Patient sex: M
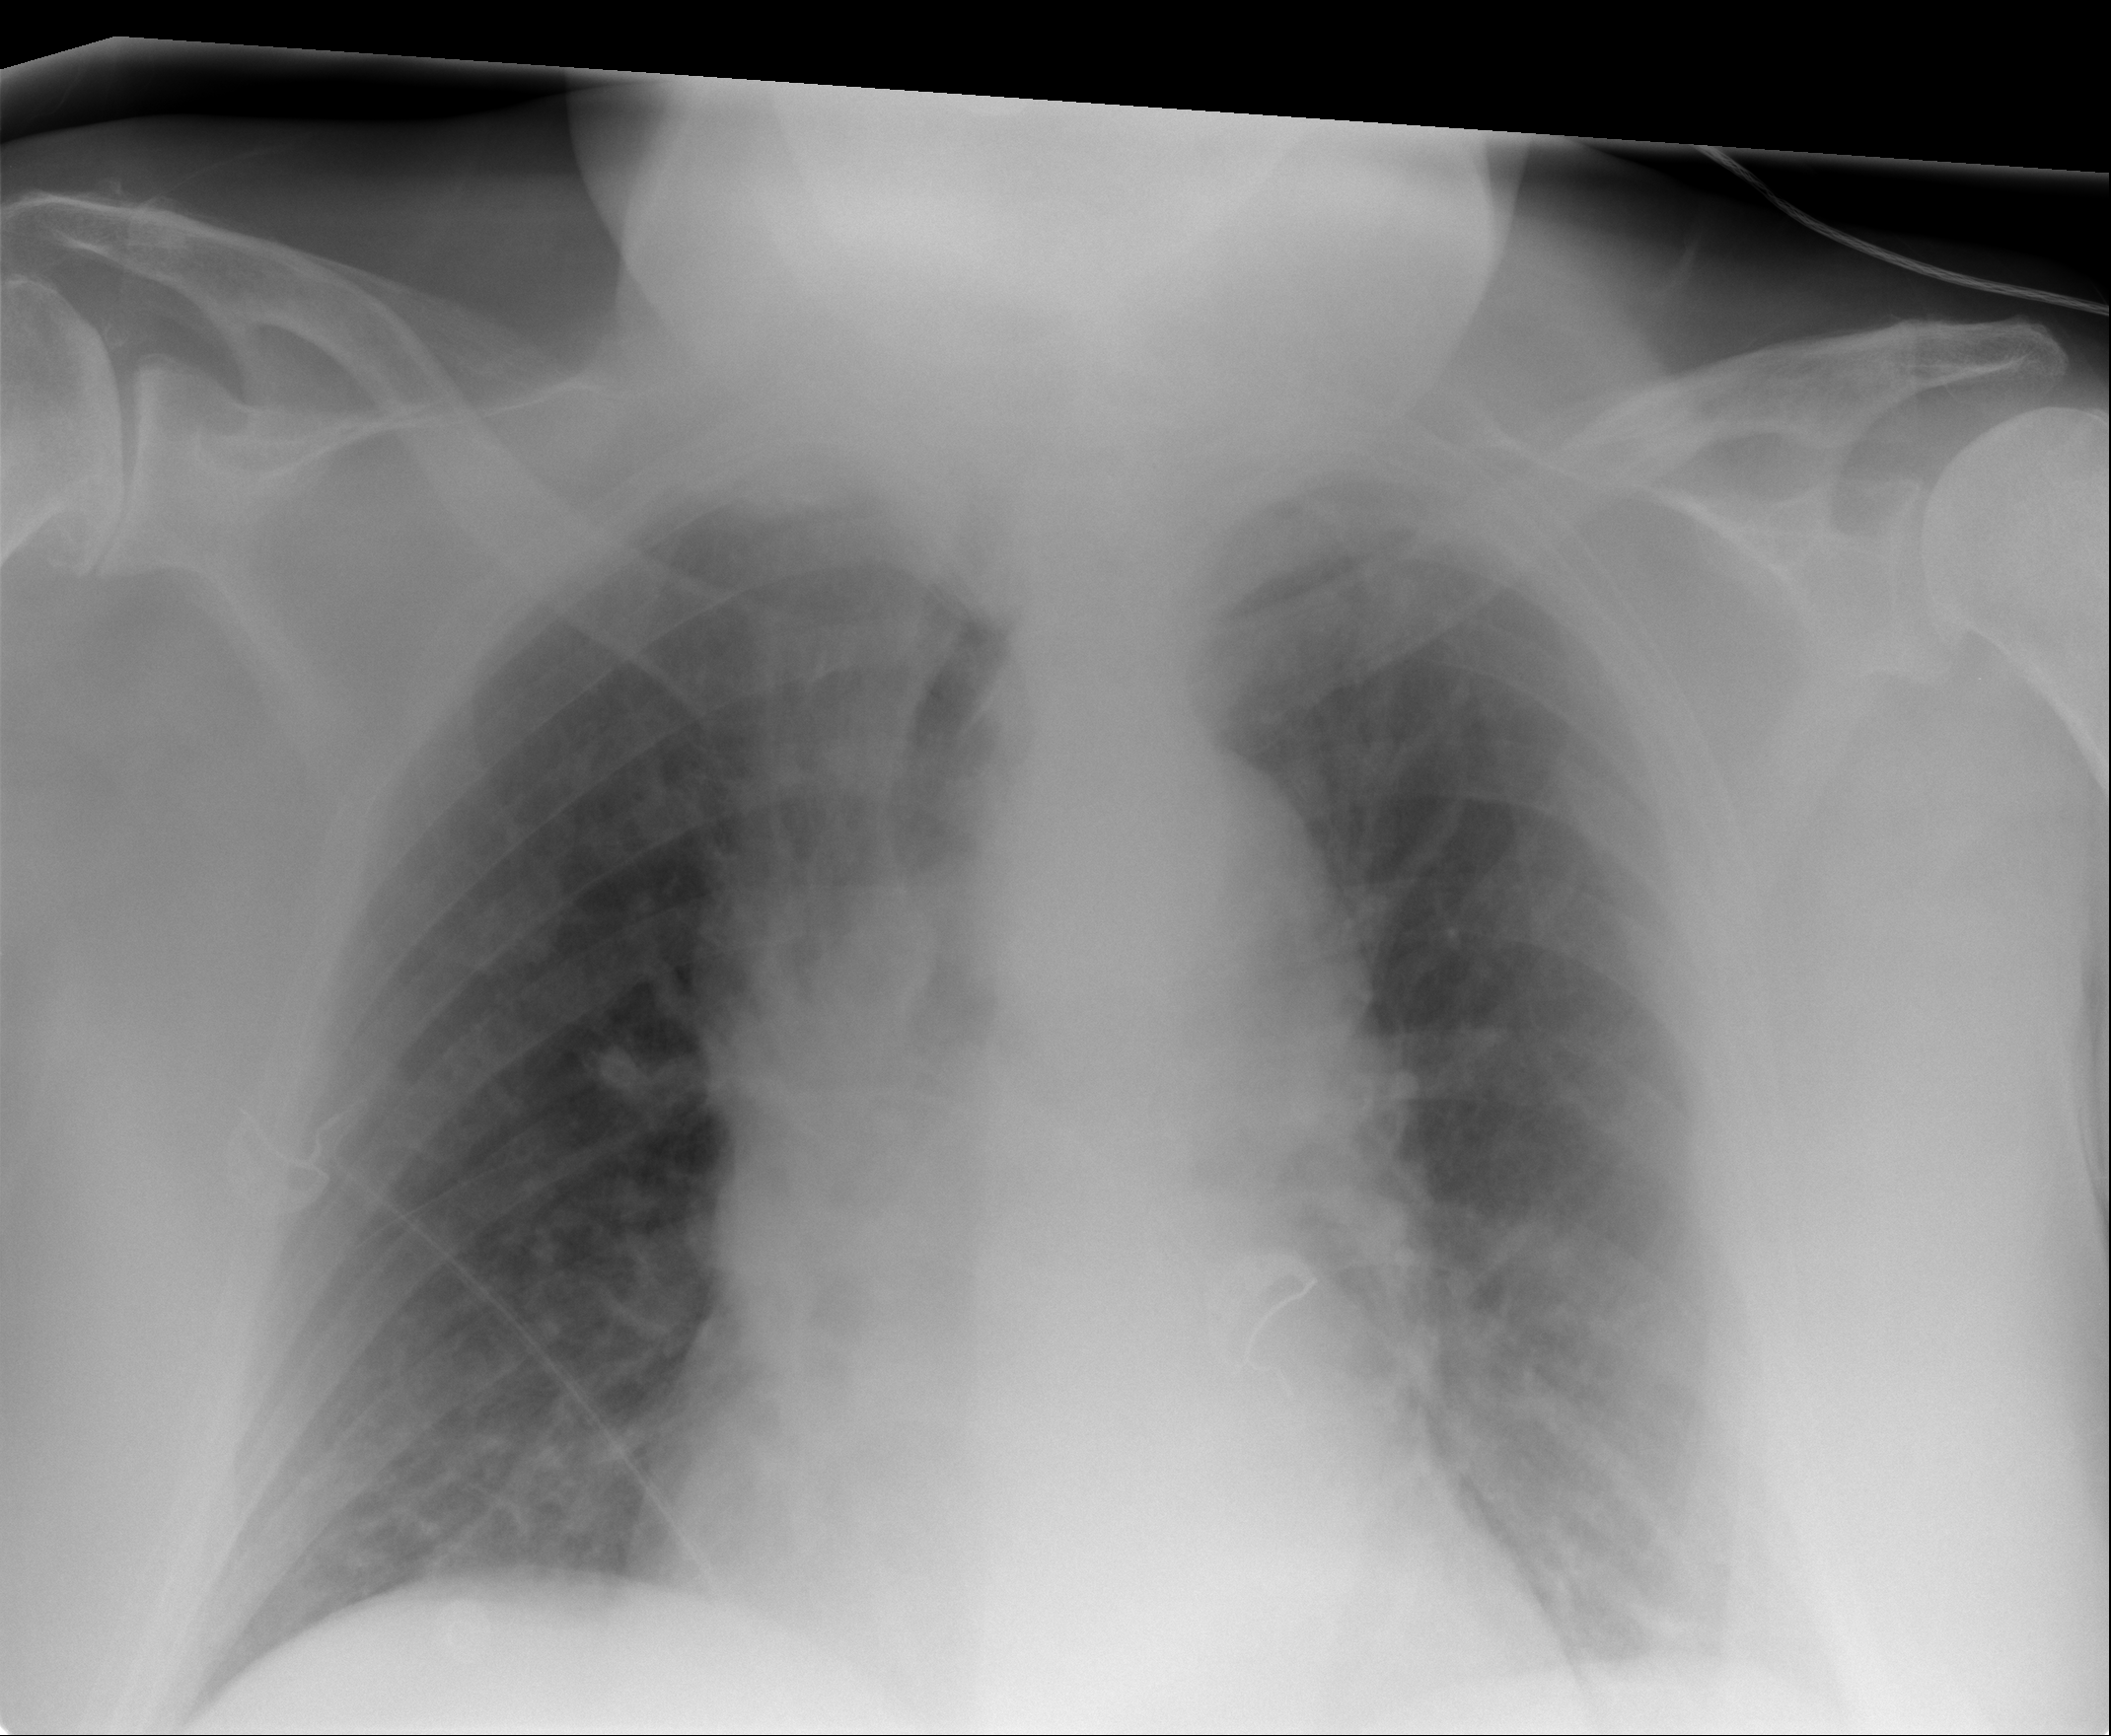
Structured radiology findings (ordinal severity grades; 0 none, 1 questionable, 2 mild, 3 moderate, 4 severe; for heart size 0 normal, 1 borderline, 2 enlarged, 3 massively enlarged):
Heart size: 0
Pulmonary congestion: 3
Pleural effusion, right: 0
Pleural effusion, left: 0
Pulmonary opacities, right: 0
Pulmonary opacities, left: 0
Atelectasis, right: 0
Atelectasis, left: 0